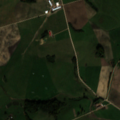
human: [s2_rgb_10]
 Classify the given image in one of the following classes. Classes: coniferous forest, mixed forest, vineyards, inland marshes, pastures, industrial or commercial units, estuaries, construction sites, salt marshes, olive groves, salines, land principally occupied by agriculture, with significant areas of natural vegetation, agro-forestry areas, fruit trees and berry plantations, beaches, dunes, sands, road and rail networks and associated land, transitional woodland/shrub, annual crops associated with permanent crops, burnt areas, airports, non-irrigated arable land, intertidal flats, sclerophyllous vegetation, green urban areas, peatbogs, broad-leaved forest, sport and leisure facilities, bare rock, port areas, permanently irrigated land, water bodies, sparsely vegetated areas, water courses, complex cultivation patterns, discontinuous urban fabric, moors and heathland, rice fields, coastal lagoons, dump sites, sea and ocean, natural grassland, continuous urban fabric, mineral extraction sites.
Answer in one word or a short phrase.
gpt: non-irrigated arable land, pastures, complex cultivation patterns